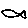
Label: fish